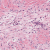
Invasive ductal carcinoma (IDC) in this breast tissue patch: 0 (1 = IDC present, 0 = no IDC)